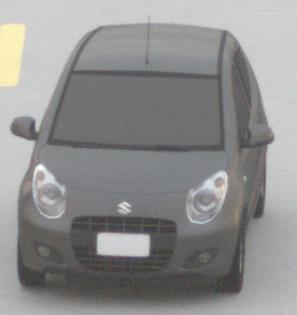
Make: Suzuki
Model: Alto 1.0
Detailed model: Alto (V)
Model produced from: 2011/02
Model produced until: 2011/03
Doors: 5
Color: gray
Road condition: dry road
Daytime: sunrise or sunset
Contrast: low contrast